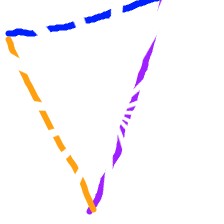
Shape: triangle